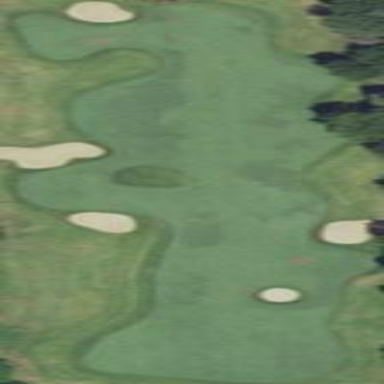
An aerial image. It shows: Golf fairway surrounded by grass.